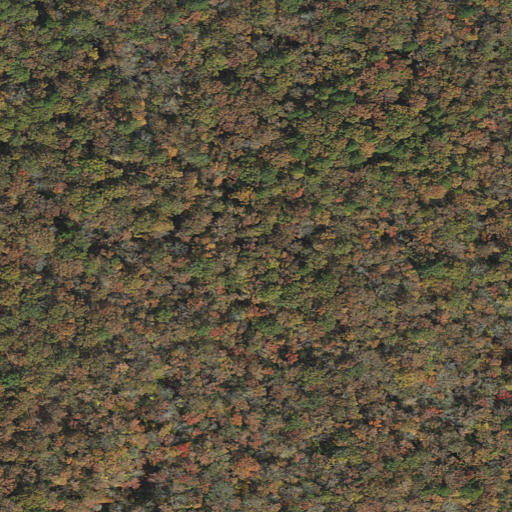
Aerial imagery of cape in Maryland named Steels Neck containing only woody wetlands